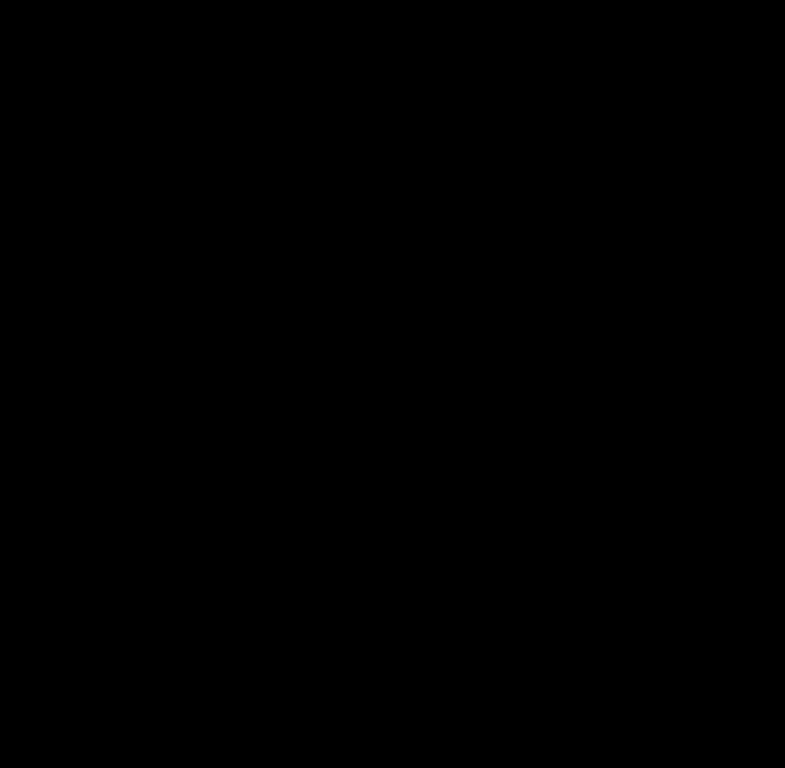
This audio clip features a female voice singing the main melody. The quality of the audio recording is low. The voice is accompanied by Latin style percussion. Male voices sing backing vocals. This is a dance song at a moderate tempo. The sound of a camera shutter is played at the beginning and end of the clip. Other musical instruments are barely audible due to the low quality of audio recording.